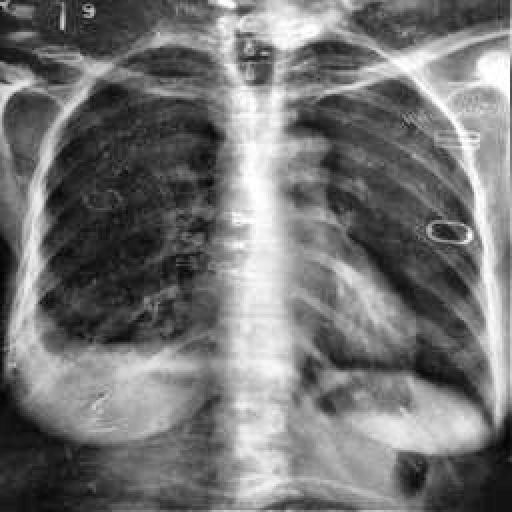
Finding: TUBERCULOSIS